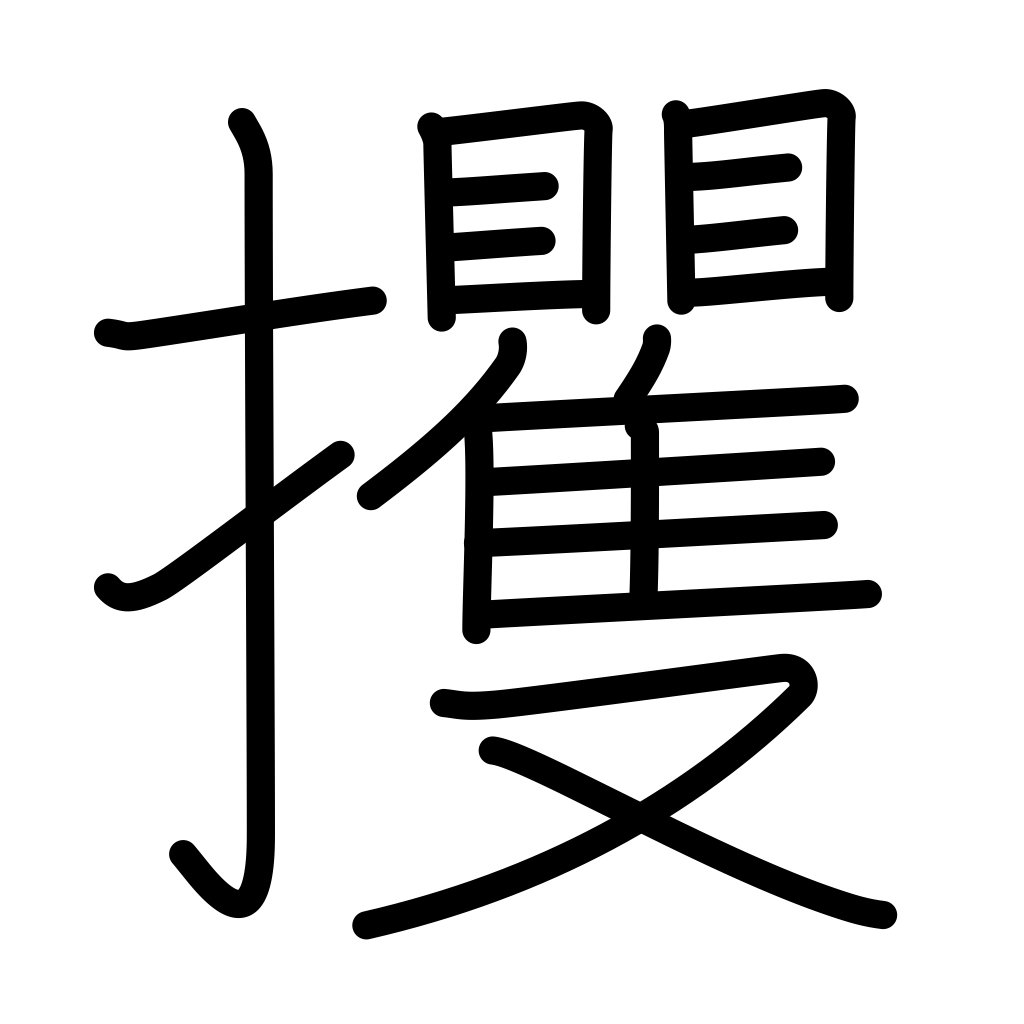
Meaning: abduct